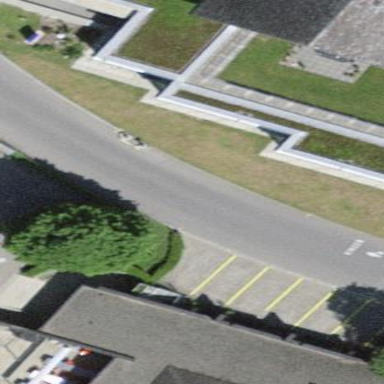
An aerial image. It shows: Parking area with surface.